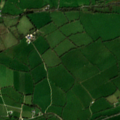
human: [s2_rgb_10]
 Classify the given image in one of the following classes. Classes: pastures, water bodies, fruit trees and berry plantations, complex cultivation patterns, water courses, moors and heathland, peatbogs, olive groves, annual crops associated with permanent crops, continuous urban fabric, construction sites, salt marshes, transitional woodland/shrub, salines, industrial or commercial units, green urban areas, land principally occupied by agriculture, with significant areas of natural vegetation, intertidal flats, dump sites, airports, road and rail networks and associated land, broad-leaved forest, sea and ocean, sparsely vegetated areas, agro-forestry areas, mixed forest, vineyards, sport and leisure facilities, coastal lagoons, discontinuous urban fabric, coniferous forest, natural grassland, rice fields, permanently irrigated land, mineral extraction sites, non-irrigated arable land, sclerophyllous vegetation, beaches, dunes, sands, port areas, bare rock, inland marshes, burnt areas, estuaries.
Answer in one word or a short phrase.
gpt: pastures